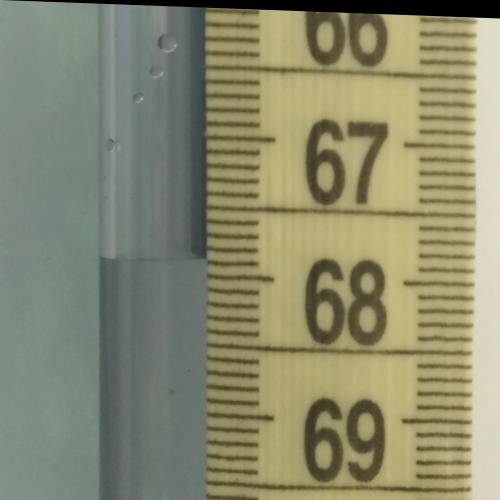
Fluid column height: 67.9 cm